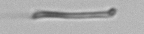
Label: fiber